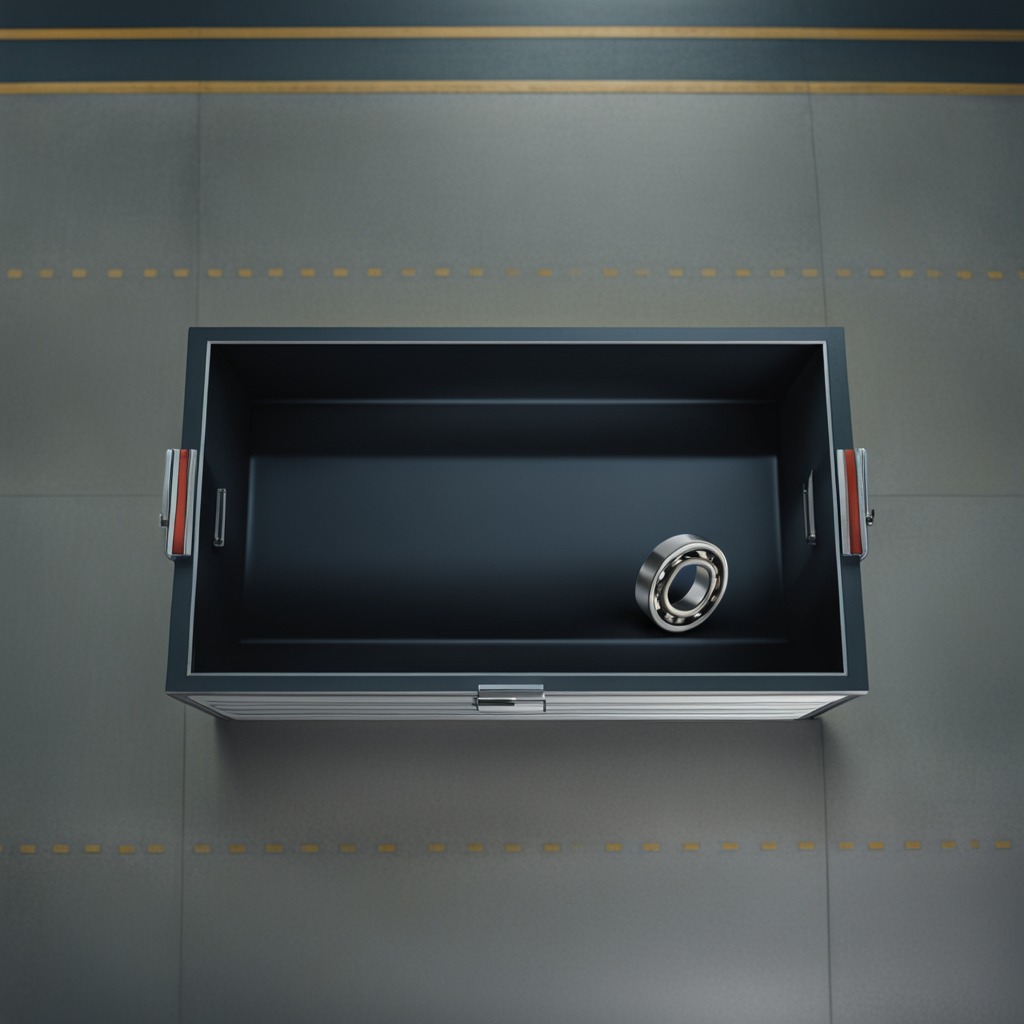
A metal ball bearing is lying on the toolbox surface.